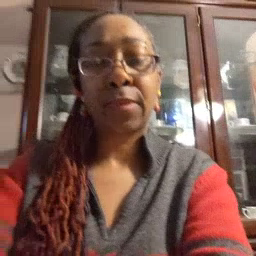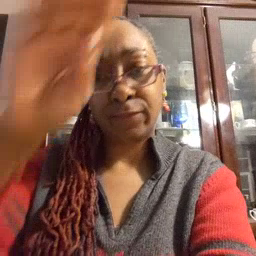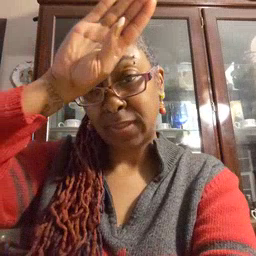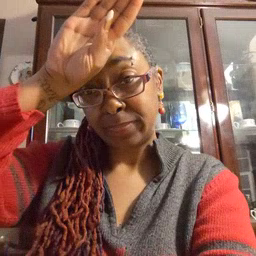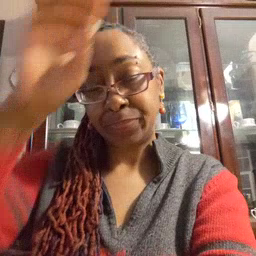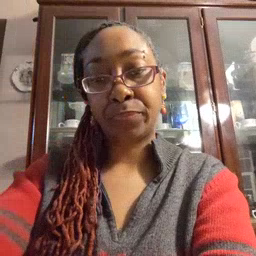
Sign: fireman